Question:
And this is how the Java code looks:
'''
package com.example.admin.testingwebview;
import android.support.v7.app.AppCompatActivity;
import android.os.Bundle;
import android.view.View;
import android.webkit.WebView;
import android.widget.EditText;
public class MainActivity extends AppCompatActivity {
@Override
protected void onCreate(Bundle savedInstanceState) {
super.onCreate(savedInstanceState);
setContentView(R.layout.activity_main);
}
public void go(View view){
EditText editText = (EditText) findViewById(R.id.editText);
WebView webView = (WebView) findViewById(R.id.webView);
webView.loadUrl(editText.getText().toString());
}
}
'''
The layout XML File:
'''
<?xml version="1.0" encoding="utf-8"?>
<RelativeLayout xmlns:android="http://schemas.android.com/apk/res/android"
xmlns:tools="http://schemas.android.com/tools"
android:layout_width="match_parent"
android:layout_height="match_parent"
android:paddingBottom="@dimen/activity_vertical_margin"
android:paddingLeft="@dimen/activity_horizontal_margin"
android:paddingRight="@dimen/activity_horizontal_margin"
android:paddingTop="@dimen/activity_vertical_margin"
tools:context="com.example.admin.testingwebview.MainActivity">
<EditText
android:layout_width="wrap_content"
android:layout_height="wrap_content"
android:id="@+id/editText"
android:layout_alignParentTop="true"
android:layout_alignParentLeft="true"
android:layout_alignParentStart="true"
android:layout_alignParentRight="true"
android:layout_alignParentEnd="true" />
<Button
android:layout_width="wrap_content"
android:layout_height="wrap_content"
android:text="Go"
android:id="@+id/button"
android:layout_below="@+id/editText"
android:layout_centerHorizontal="true"
android:onClick="go" />
<WebView
android:layout_width="match_parent"
android:layout_height="match_parent"
android:id="@+id/webView"
android:layout_centerHorizontal="true"
android:layout_below="@+id/button" />
</RelativeLayout>
'''
I tried it on an emulator as well as real device.
The EditText and Button part are A-OK, But the Web View shows nothing . . . .
What am I doing wrong?
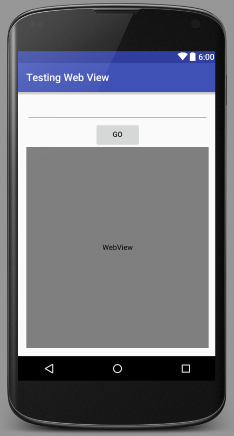
Answer: You need something like this
'''
EditText data = (EditText) findViewbyId(R.id.edittext);
String result = data.getText().toString(); //Take URL from edittext
if (!result.startsWith("http://") && !result.startsWith("https://"))
result = "http://" + result;
'''
If you don't set the http after the link string nothing is shown in the webview, same for intent that start the BrowserWeb